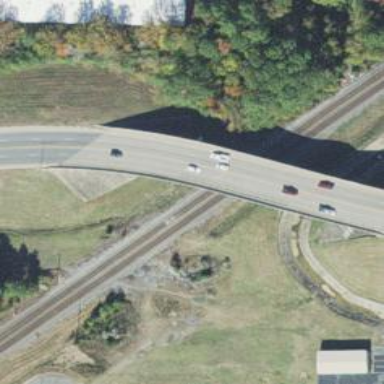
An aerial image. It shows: Beam bridge on secondary road.